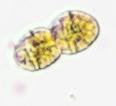
Label: Margalefidinium